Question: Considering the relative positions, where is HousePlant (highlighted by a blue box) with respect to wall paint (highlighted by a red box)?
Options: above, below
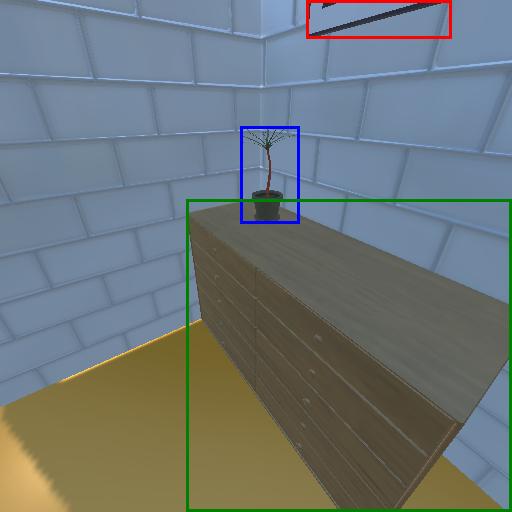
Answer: above